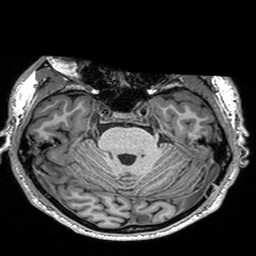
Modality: T1w
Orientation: coronal
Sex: male